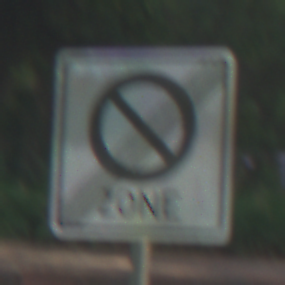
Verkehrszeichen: EndeEingeschraenktesHalteverbotZone
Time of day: MorningAfternoon
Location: Outdoor (Urban)
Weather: PartlyCloudy
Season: NotSpecified
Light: Natural